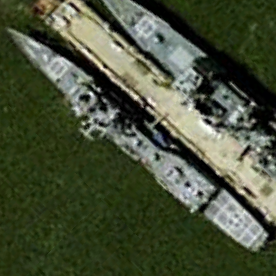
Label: cruiser